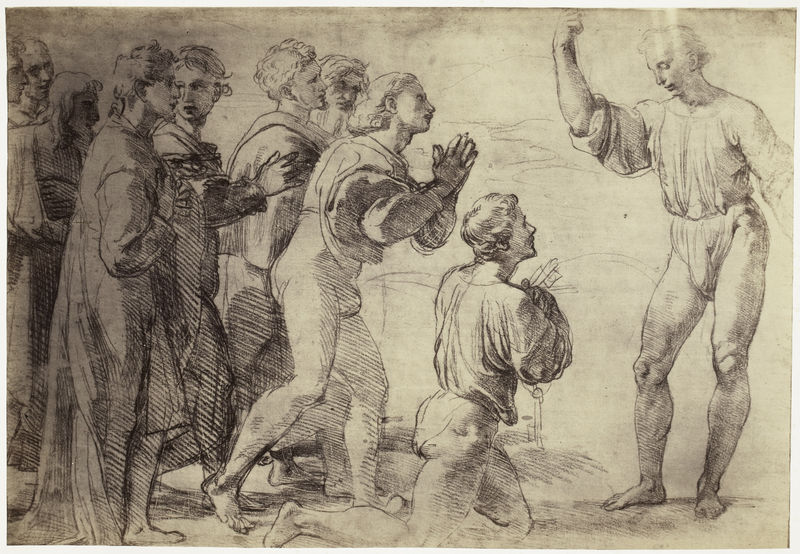
Titel: Fotoreproductie van tekening Raphael uit Windsor Castle, studie van aanbiddende mannen
Künstler: Charles Thurston Thompson
Standort: Amsterdam
Institution: Rijksmuseum
Schlagwörter: feder, hand, himmel, mann, umhang, weiß, frauen, menschen, braun, männer, schwarz, skizze, zeichnung, hemd, hände, haare, locken, beine, halbnackt, kohle, schraffur, radierung, stich, knien, bleistift, beten, verehrung, schemen, bitte, bitten, kniefall, schwaz, federzeichung, gemächt, m#nner